Interaction volume radius: 5 \u00c5
Interaction volume height: 20 \u00c5
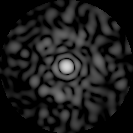
Disorder parameter: 0.8672